Aerial crown-view tile of a tropical tree (Barro Colorado Island, Panama), acquired 20250217:
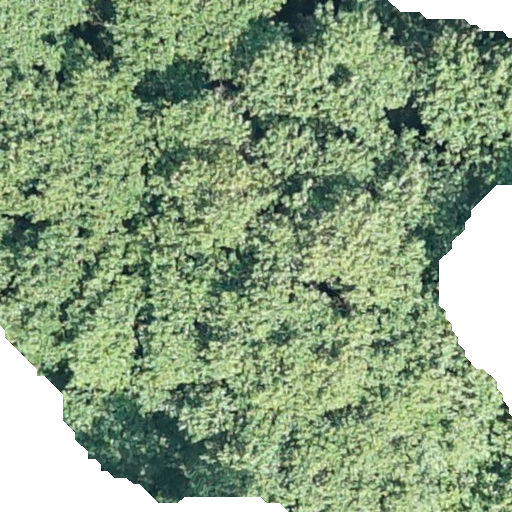
Species: Hieronyma alchorneoides
GBIF accepted scientific name: Hieronyma alchorneoides
Crown area: 442.682 m²